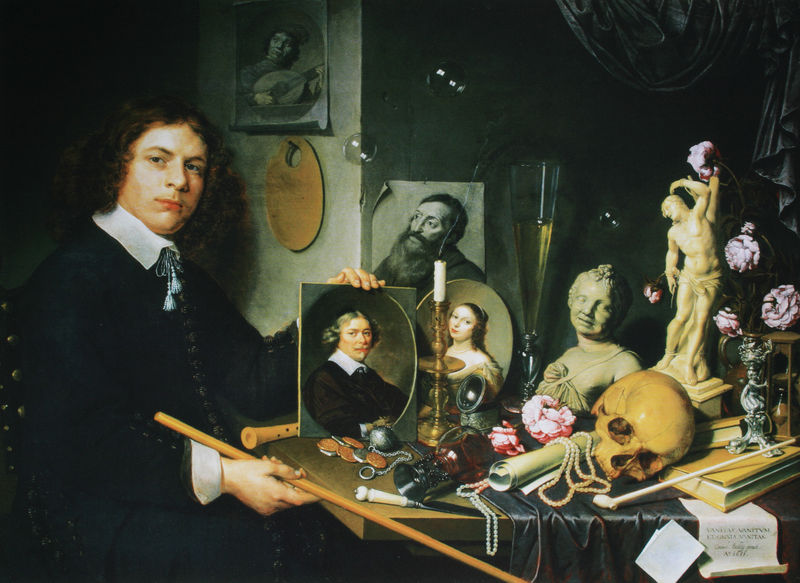
Titel: Selbstbildnis mit Vanitas
Künstler: David Bailly
Standort: Leiden
Institution: Stedelijk Museum De Lakenhal
Schlagwörter: gemälde, mann, schatten, blumen, glas, holz, licht, marmor, schmuck, schwarz, weiss, blüte, blüten, rose, rosen, tuch, beige, anzug, jacke, jung, wand, gesicht, kragen, messer, schädel, herr, hände, portrait, porträt, öl, figur, locken, perlen, rosa, seide, oval, stock, skulptur, statue, vase, bilder, stab, kette, figuren, büste, atelier, kerze, maler, leuchter, metall, plastik, knopfleiste, memento mori, buch, geld, porträts, künstler, ketten, palette, portraits, pergament, flöte, flakon, totenkopf, skulpturen, junger mann, brief, schriftrolle, bildergalerie, totenschädel, staute, passepartout, münzen, seifenblasen, blockflöte, requisiten, schwaarz, ateleir, #marmor, zettel7stab